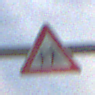
Verkehrszeichen: KinderRechts
Umgebung: Outdoor, Nature
Tageszeit: MorningAfternoon
Wetter: PartlyCloudy
Licht: Natural
Jahreszeit: NotSpecified
Kontrast: HighContrast